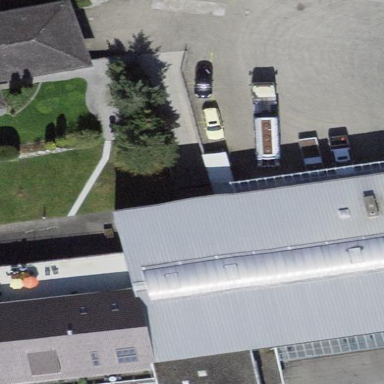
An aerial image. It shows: Commercial building.